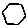
Label: hexagon